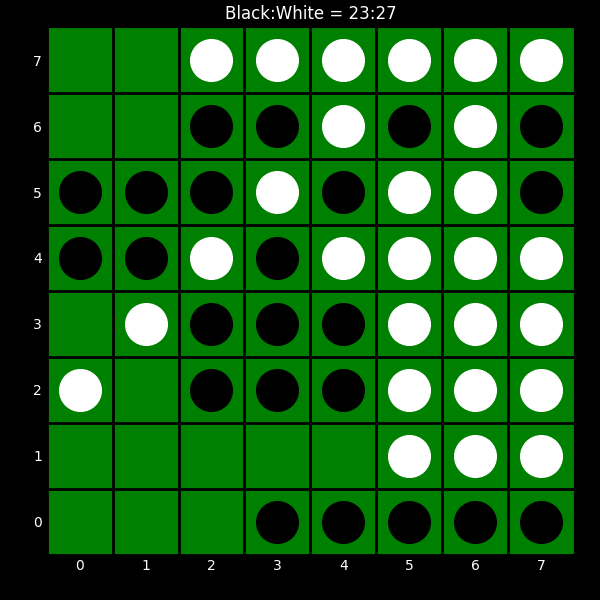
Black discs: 23
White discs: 27